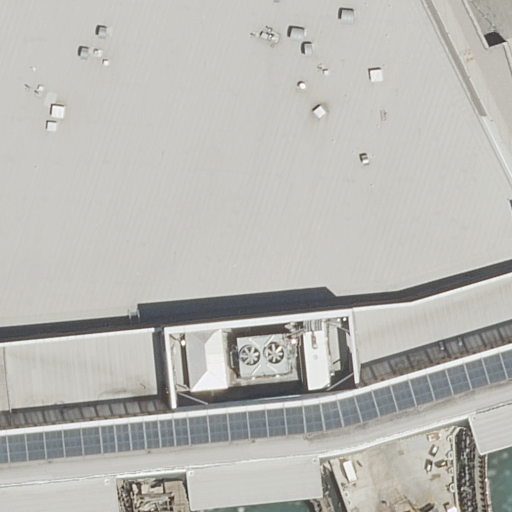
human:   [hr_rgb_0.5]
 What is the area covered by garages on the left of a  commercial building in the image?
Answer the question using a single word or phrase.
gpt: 0m2

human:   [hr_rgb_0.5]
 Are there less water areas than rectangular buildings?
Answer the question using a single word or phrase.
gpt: yes

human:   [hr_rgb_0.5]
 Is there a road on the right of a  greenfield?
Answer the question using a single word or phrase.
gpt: no

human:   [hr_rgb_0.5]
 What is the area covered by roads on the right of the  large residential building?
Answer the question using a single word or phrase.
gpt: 0m2

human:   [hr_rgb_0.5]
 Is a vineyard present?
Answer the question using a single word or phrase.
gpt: no

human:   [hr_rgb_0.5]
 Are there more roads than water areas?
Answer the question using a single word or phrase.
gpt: yes

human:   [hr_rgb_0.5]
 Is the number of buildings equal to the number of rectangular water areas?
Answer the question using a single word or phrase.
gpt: no

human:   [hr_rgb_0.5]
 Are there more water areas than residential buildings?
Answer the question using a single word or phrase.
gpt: no

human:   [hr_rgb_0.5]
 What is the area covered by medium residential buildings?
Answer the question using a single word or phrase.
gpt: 125m2

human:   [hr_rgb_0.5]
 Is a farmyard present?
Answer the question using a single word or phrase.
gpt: no

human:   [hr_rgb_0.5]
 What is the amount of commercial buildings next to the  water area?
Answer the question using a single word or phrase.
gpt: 0

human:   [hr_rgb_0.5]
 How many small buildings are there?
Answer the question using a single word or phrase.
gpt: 3

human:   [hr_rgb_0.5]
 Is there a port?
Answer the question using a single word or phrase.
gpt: no

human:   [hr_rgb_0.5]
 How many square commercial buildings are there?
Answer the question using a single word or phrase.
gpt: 0

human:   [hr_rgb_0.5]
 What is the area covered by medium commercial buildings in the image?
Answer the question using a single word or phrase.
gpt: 0m2

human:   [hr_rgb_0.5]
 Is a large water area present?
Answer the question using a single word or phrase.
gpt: no

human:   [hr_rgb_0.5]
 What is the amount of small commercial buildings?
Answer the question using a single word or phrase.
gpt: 0

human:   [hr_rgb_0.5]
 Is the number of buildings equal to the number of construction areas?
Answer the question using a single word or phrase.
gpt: no

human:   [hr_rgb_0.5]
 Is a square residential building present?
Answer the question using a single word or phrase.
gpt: no

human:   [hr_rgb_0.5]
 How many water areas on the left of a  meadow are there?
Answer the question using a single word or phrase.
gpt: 0

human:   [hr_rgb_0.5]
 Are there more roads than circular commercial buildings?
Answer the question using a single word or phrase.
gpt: yes

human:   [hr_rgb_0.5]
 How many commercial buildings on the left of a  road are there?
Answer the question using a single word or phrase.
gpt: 0

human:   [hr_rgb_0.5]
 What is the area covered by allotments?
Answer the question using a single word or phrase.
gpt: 0m2

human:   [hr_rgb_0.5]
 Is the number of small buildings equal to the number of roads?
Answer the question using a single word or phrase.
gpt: no

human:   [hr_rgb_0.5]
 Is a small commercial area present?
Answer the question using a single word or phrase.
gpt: no

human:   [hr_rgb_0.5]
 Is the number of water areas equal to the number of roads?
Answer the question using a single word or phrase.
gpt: no

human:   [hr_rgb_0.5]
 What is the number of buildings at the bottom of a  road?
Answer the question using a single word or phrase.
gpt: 4

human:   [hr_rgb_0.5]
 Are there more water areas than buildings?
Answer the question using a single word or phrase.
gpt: no

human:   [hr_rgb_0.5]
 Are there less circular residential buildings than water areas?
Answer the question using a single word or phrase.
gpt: yes

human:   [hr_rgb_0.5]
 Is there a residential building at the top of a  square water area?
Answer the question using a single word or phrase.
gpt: no

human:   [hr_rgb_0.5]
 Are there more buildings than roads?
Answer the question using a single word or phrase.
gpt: yes

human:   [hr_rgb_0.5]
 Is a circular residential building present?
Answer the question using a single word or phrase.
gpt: no

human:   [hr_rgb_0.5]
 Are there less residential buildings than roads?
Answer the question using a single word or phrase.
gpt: no

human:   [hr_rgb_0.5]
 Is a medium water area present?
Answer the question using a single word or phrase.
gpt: yes

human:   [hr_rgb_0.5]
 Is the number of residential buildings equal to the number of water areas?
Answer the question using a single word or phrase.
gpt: no

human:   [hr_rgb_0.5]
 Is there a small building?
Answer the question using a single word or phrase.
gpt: yes

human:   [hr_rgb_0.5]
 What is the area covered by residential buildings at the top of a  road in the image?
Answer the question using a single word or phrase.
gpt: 125m2